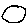
Label: circle